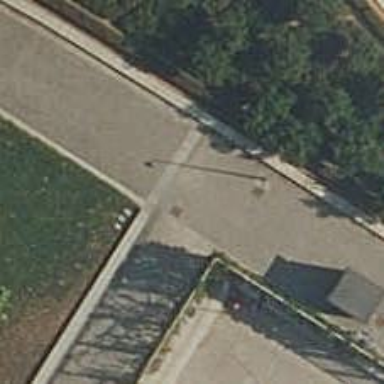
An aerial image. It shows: Bollard barrier.